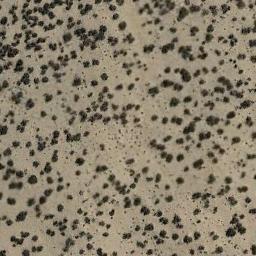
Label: chaparral